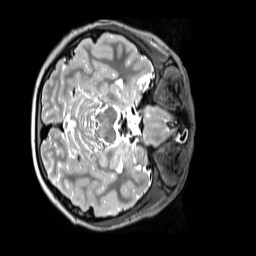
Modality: T2w
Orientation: axial
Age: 10
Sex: male
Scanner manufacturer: siemens
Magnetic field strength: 3 T
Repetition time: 3.2 s
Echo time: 0.408 s